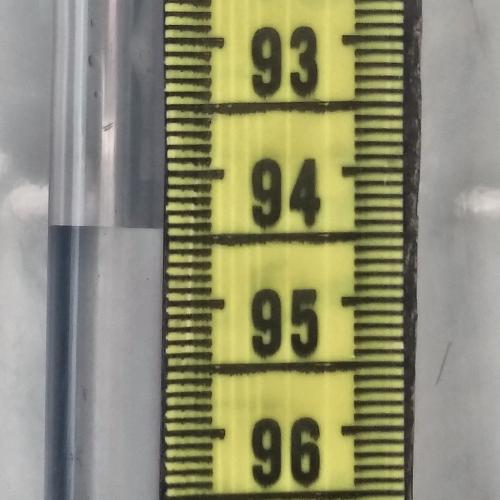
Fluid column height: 94.4 cm